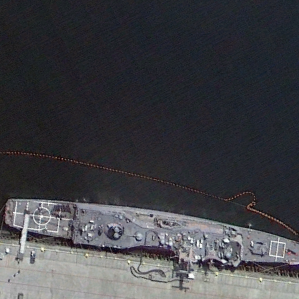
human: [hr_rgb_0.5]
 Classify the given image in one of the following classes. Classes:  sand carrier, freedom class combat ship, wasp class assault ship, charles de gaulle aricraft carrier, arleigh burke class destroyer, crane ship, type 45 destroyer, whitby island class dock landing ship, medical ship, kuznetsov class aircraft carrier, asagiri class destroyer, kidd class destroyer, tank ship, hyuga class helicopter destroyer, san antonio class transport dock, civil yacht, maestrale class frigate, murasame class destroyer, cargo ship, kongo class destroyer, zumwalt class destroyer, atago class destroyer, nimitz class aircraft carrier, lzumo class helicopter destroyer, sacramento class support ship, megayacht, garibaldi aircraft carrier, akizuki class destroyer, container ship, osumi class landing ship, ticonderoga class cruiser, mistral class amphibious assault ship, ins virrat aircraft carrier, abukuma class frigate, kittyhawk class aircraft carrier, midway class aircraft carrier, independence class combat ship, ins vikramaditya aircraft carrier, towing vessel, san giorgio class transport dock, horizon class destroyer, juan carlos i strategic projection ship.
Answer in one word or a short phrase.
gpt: Ticonderoga class cruiser